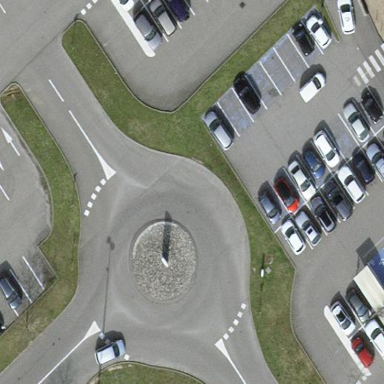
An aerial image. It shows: Roundabout on service road.